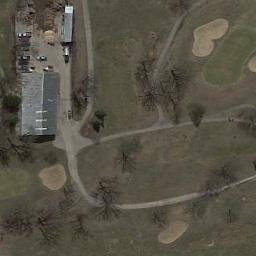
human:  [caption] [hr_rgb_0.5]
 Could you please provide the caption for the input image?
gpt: There is a heart-shaped sand bunker in the upper right corner of the image .

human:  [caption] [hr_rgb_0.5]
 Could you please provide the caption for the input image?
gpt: There are a few sand pits and several paths on the large lawn on the golf course with many withered trees and several buildings, Many cars are parked in the open space next to the buildings .

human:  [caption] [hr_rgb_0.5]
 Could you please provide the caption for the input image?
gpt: Many cars are near the golf course .

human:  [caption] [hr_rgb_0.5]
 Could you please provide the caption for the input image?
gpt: The golf course has two pavilions, three road and some cars .

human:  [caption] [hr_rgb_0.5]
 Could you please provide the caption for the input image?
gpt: There are two gray buildings beside the golf course .